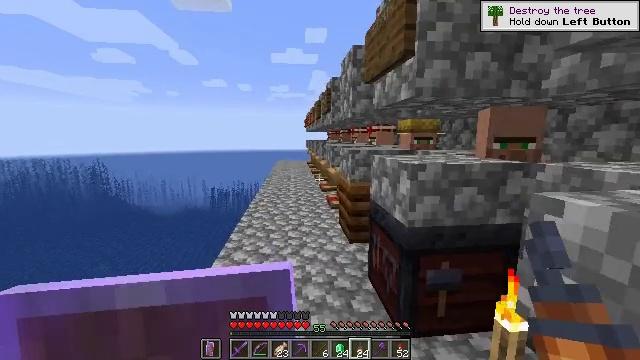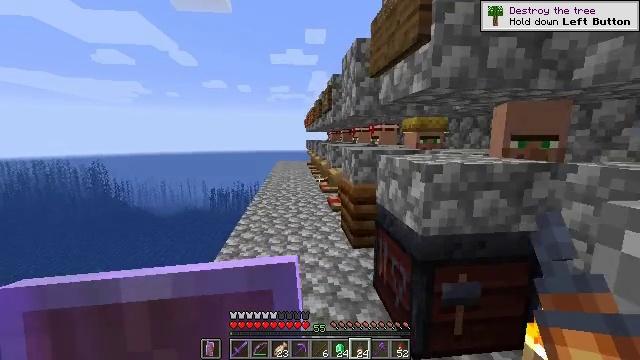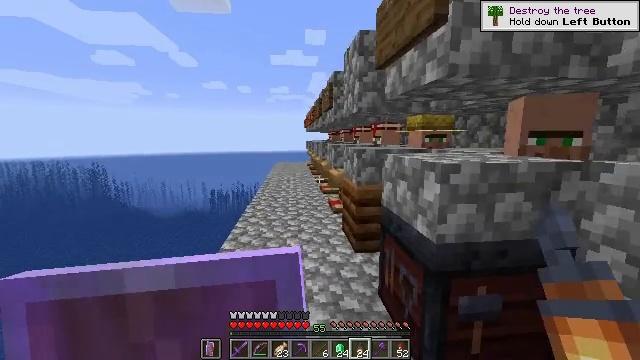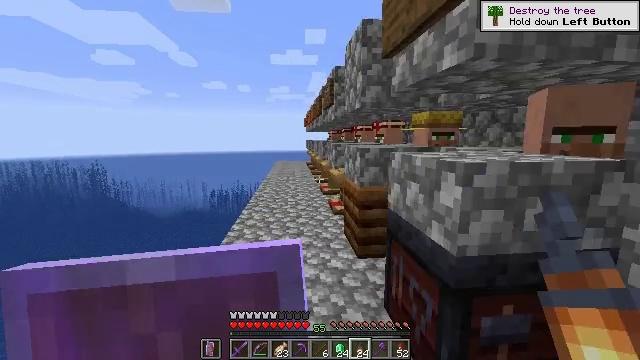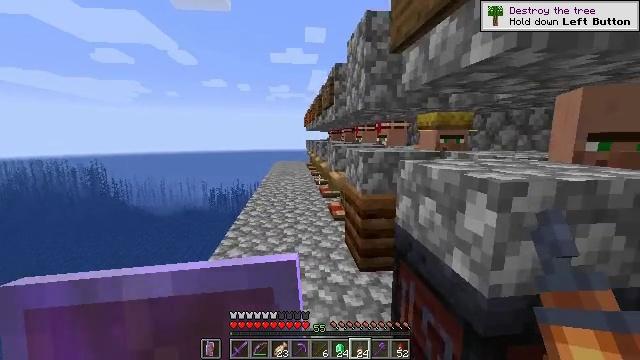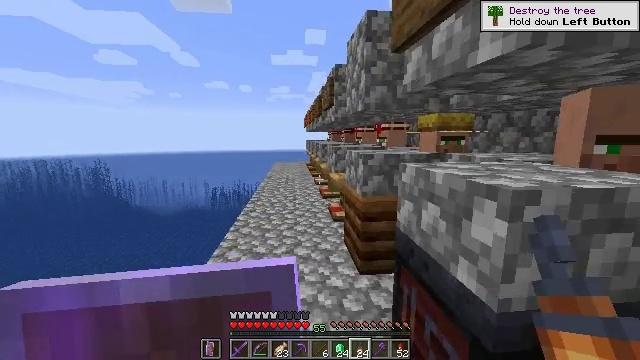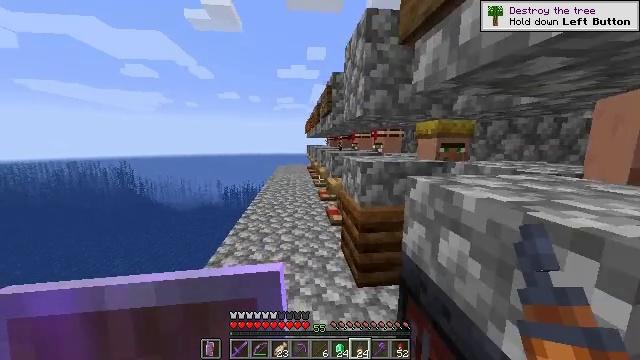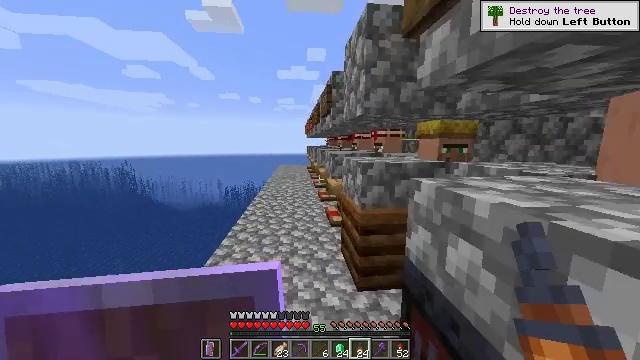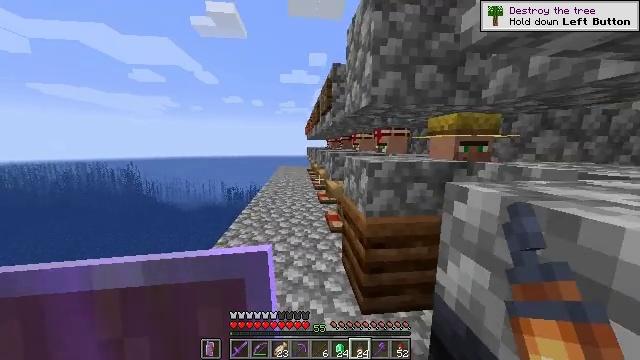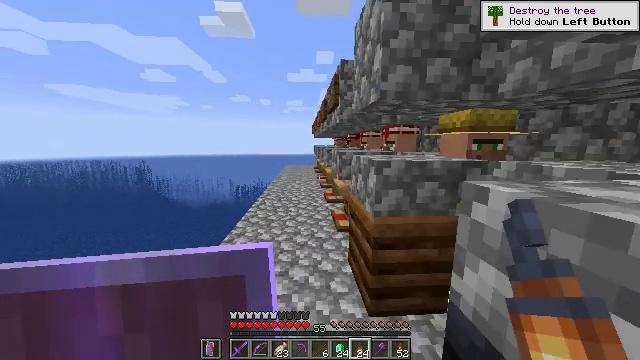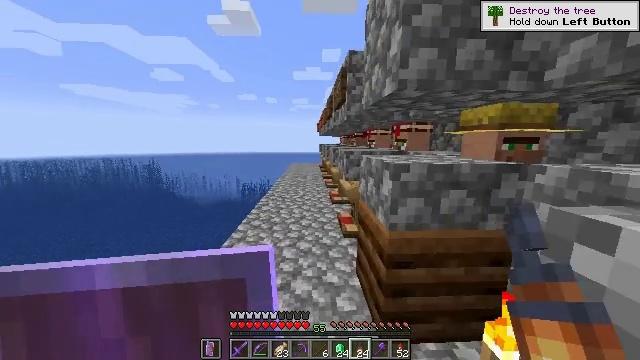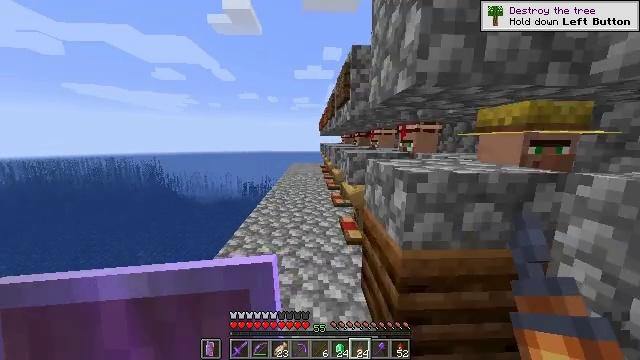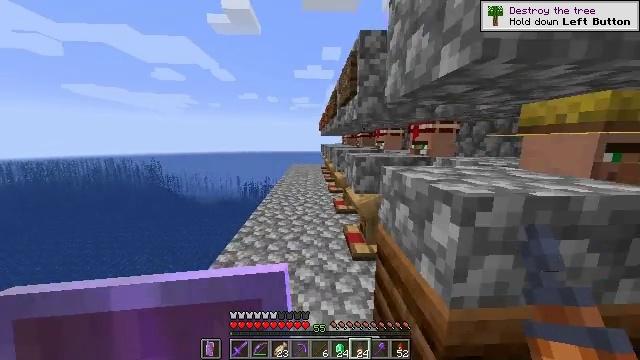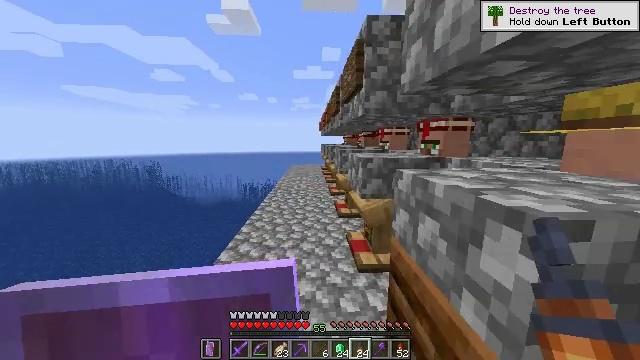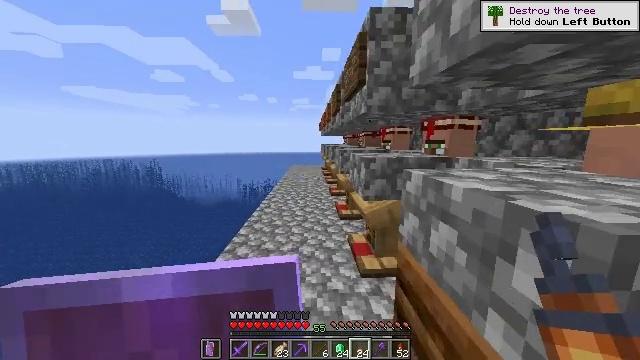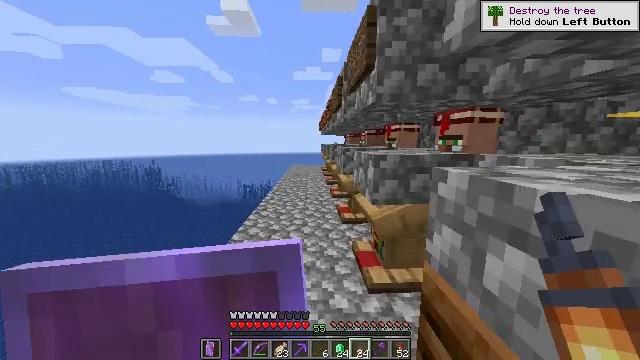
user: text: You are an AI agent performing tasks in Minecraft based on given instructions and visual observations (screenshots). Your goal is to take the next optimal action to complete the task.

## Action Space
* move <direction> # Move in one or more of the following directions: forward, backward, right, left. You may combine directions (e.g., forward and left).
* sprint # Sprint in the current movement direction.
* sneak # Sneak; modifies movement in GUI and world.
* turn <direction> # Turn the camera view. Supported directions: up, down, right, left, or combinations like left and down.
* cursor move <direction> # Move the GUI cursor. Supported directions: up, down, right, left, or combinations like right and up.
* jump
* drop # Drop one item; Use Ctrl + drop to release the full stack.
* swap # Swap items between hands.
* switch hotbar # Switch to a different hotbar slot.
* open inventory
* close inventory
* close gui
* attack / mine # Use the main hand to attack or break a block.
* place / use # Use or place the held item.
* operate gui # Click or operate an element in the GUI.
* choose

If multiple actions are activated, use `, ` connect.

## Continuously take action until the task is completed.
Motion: motion action
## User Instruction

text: Open the crafting table and craft a lantern.
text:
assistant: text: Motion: move forward
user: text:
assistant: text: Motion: move forward
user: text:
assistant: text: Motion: move forward
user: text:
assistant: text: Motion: move forward, sprint
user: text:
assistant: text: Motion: move forward, sprint
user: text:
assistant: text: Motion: move forward, sprint
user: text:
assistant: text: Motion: move forward, sprint
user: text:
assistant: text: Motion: move forward, sprint
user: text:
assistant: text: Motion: move forward, sprint, turn left
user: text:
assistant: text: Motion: move forward, sprint, turn left
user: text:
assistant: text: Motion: move forward, sprint
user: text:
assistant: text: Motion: move forward, sprint
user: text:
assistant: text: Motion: move forward, sprint
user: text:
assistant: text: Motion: move forward, sprint
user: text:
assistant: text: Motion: move forward, sprint
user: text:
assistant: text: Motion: move forward, sprint
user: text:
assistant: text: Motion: move forward, sprint
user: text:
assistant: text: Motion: move forward, sprint, turn right
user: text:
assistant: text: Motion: move forward and move right, sprint, turn right and down
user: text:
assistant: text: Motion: move forward and move right, turn right
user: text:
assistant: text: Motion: move forward and move right, turn right
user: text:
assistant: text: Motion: move forward and move right
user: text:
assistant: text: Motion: move forward
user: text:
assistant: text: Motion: move forward
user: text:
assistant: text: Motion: move forward
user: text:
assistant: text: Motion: move forward
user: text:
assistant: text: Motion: move forward
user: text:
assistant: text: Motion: move forward, turn left
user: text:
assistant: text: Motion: turn left
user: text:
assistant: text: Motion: no_op